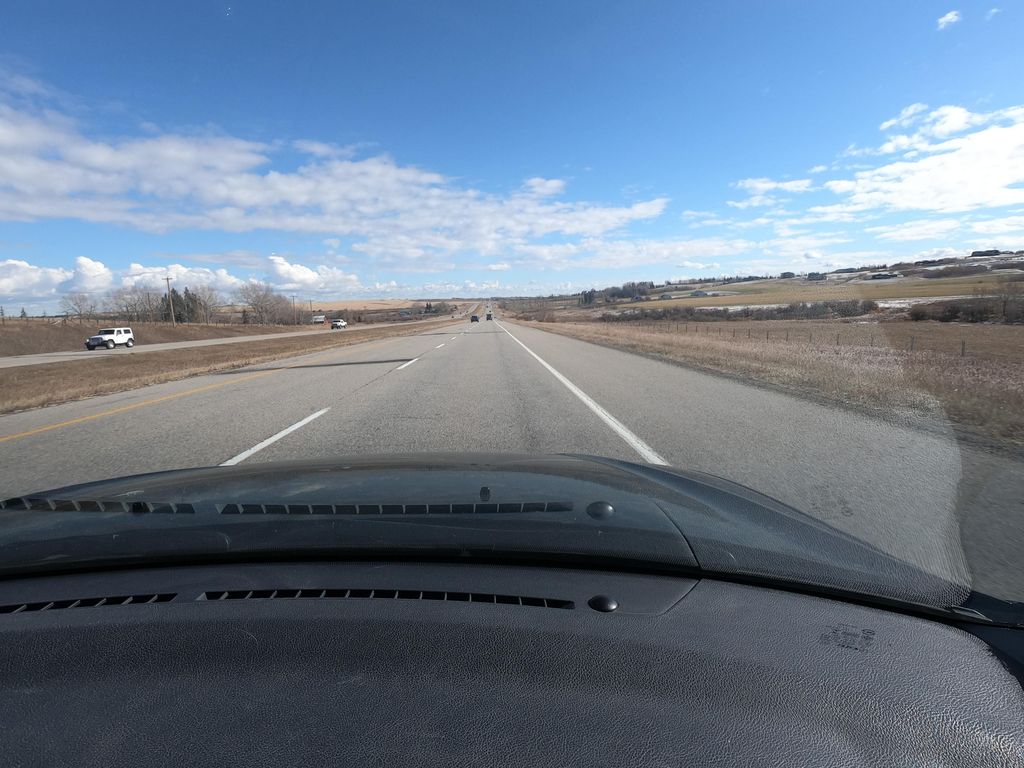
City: calgary